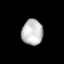
Tissue: lung
Cell type: Endothelial cells
Senescence score: 0.6309
Nuclear area (px): 533
Mean DAPI intensity: 190.981